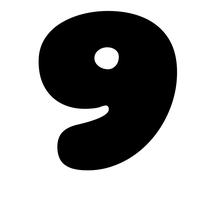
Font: Gluten_Black